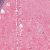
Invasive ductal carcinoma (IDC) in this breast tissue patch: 0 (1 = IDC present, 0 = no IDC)